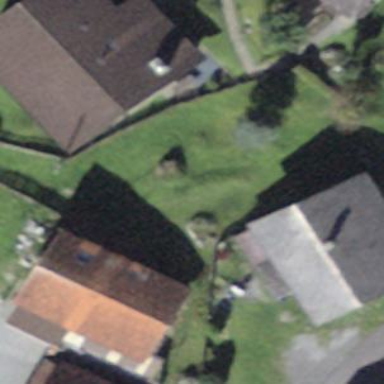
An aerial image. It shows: Residential building.